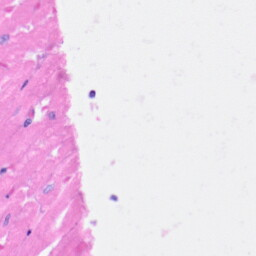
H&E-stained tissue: Heart